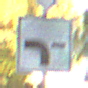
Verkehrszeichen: VerlaufVorfahrtsstrasse6
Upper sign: Vorfahrtsstrasse
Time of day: Midday
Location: Outdoor (Urban)
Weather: Clear
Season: NotSpecified
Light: Natural